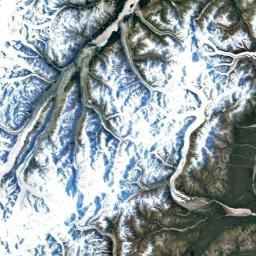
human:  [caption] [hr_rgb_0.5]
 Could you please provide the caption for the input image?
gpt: The snow berg is consist of bare land and white snow .

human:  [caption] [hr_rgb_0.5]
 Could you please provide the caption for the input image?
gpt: The snowberg is covered with glaciers and the snowberg consist of lots of ridges and valleys .

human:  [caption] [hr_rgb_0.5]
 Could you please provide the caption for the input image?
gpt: The white snow on the snow-capped mountains is veined .

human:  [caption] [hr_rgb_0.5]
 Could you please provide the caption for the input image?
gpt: The snowberg is covered with snow .

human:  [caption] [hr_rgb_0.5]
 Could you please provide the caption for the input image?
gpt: There are much snow and some green land on the snowberg .